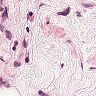
Metastatic tissue present: no